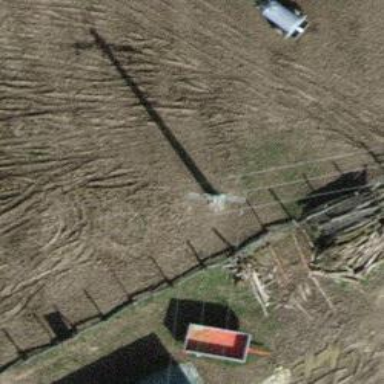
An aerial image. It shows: Minor power line with three cables.